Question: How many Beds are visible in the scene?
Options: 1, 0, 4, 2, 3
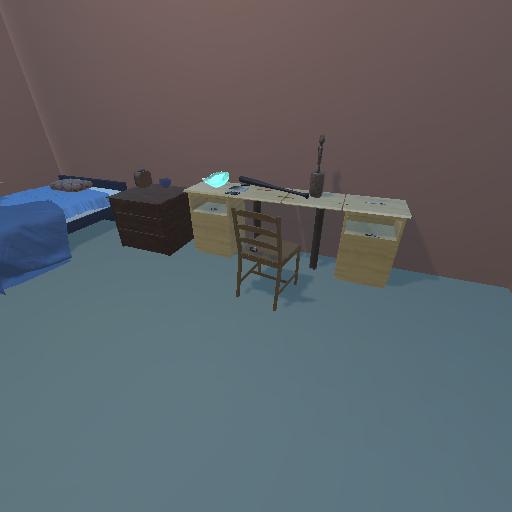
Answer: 1